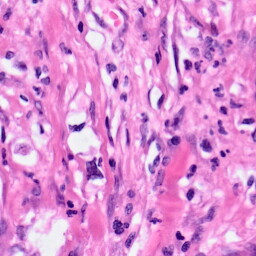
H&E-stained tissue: Pancreatic